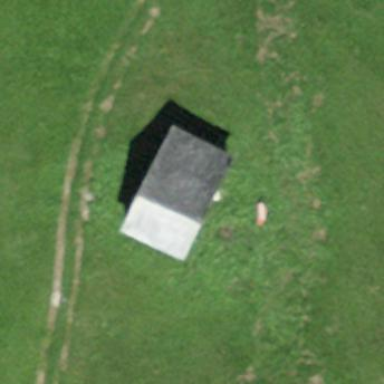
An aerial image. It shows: Farm building.